Field crop: maize
Growth stage: 2
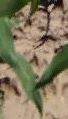
Species: maize